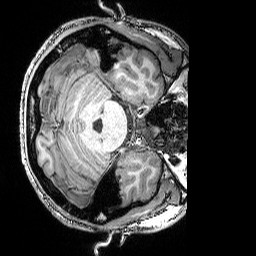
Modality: T1w
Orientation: axial
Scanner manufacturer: siemens
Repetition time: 2.25 s
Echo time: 0.00418 s